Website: macys
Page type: customer-info-address
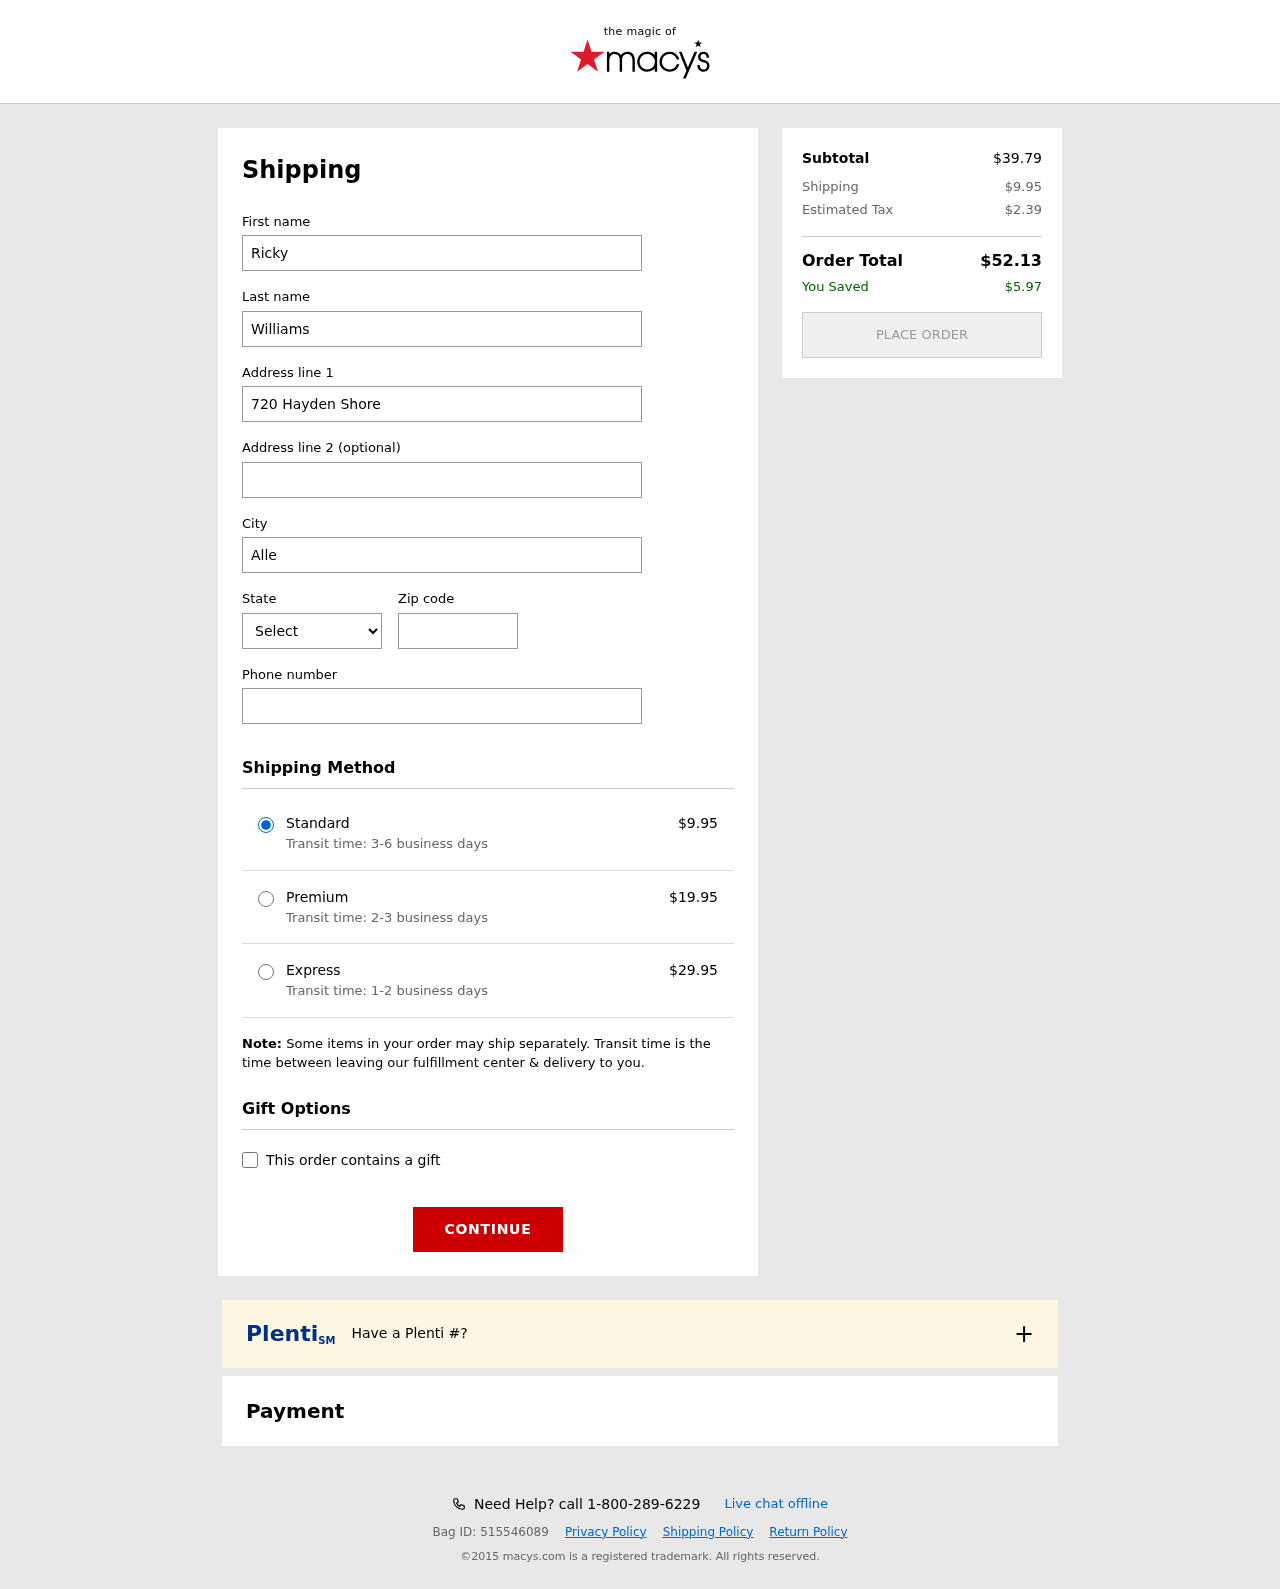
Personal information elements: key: PII_CITY
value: Allenchester
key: PII_FIRSTNAME
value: Ricky
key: PII_LASTNAME
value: Williams
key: PII_PHONE
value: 7497039422
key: PII_POSTCODE
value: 67600
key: PII_STATE_ABBR
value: SC
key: PII_STREET
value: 720 Hayden Shore
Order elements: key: ORDER_SHIPPING_COST
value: $9.95
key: ORDER_SHIPPING_COST_PREMIUM
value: $19.95
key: ORDER_SHIPPING_COST_EXPRESS
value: $29.95
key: ORDER_SUBTOTAL
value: $39.79
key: ORDER_TAX
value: $2.39
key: ORDER_TOTAL
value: $52.13
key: ORDER_SAVINGS
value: $5.97